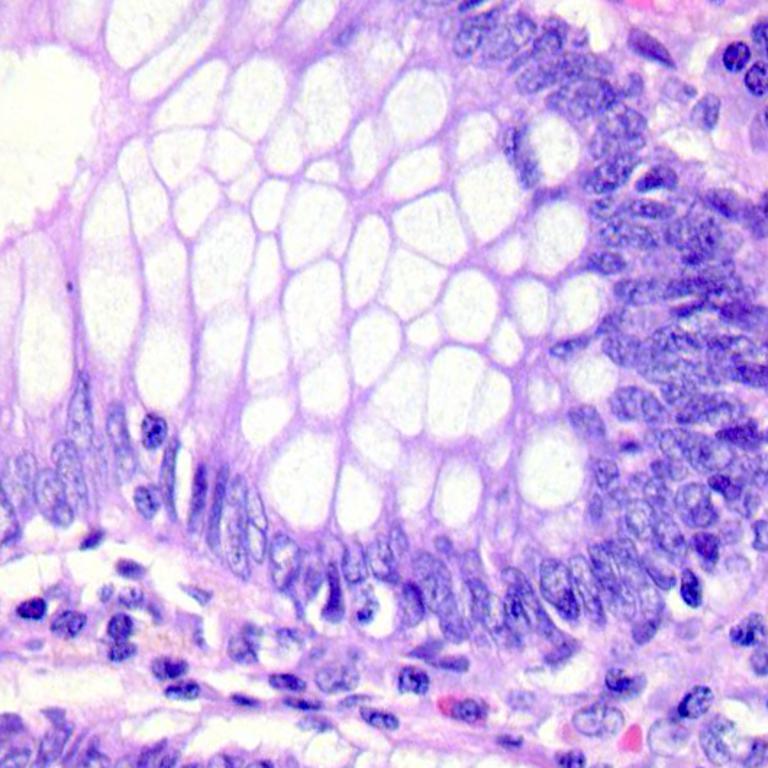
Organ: colon
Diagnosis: benign